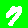
Digit: 7